Platform: macOS
Application: Chrome
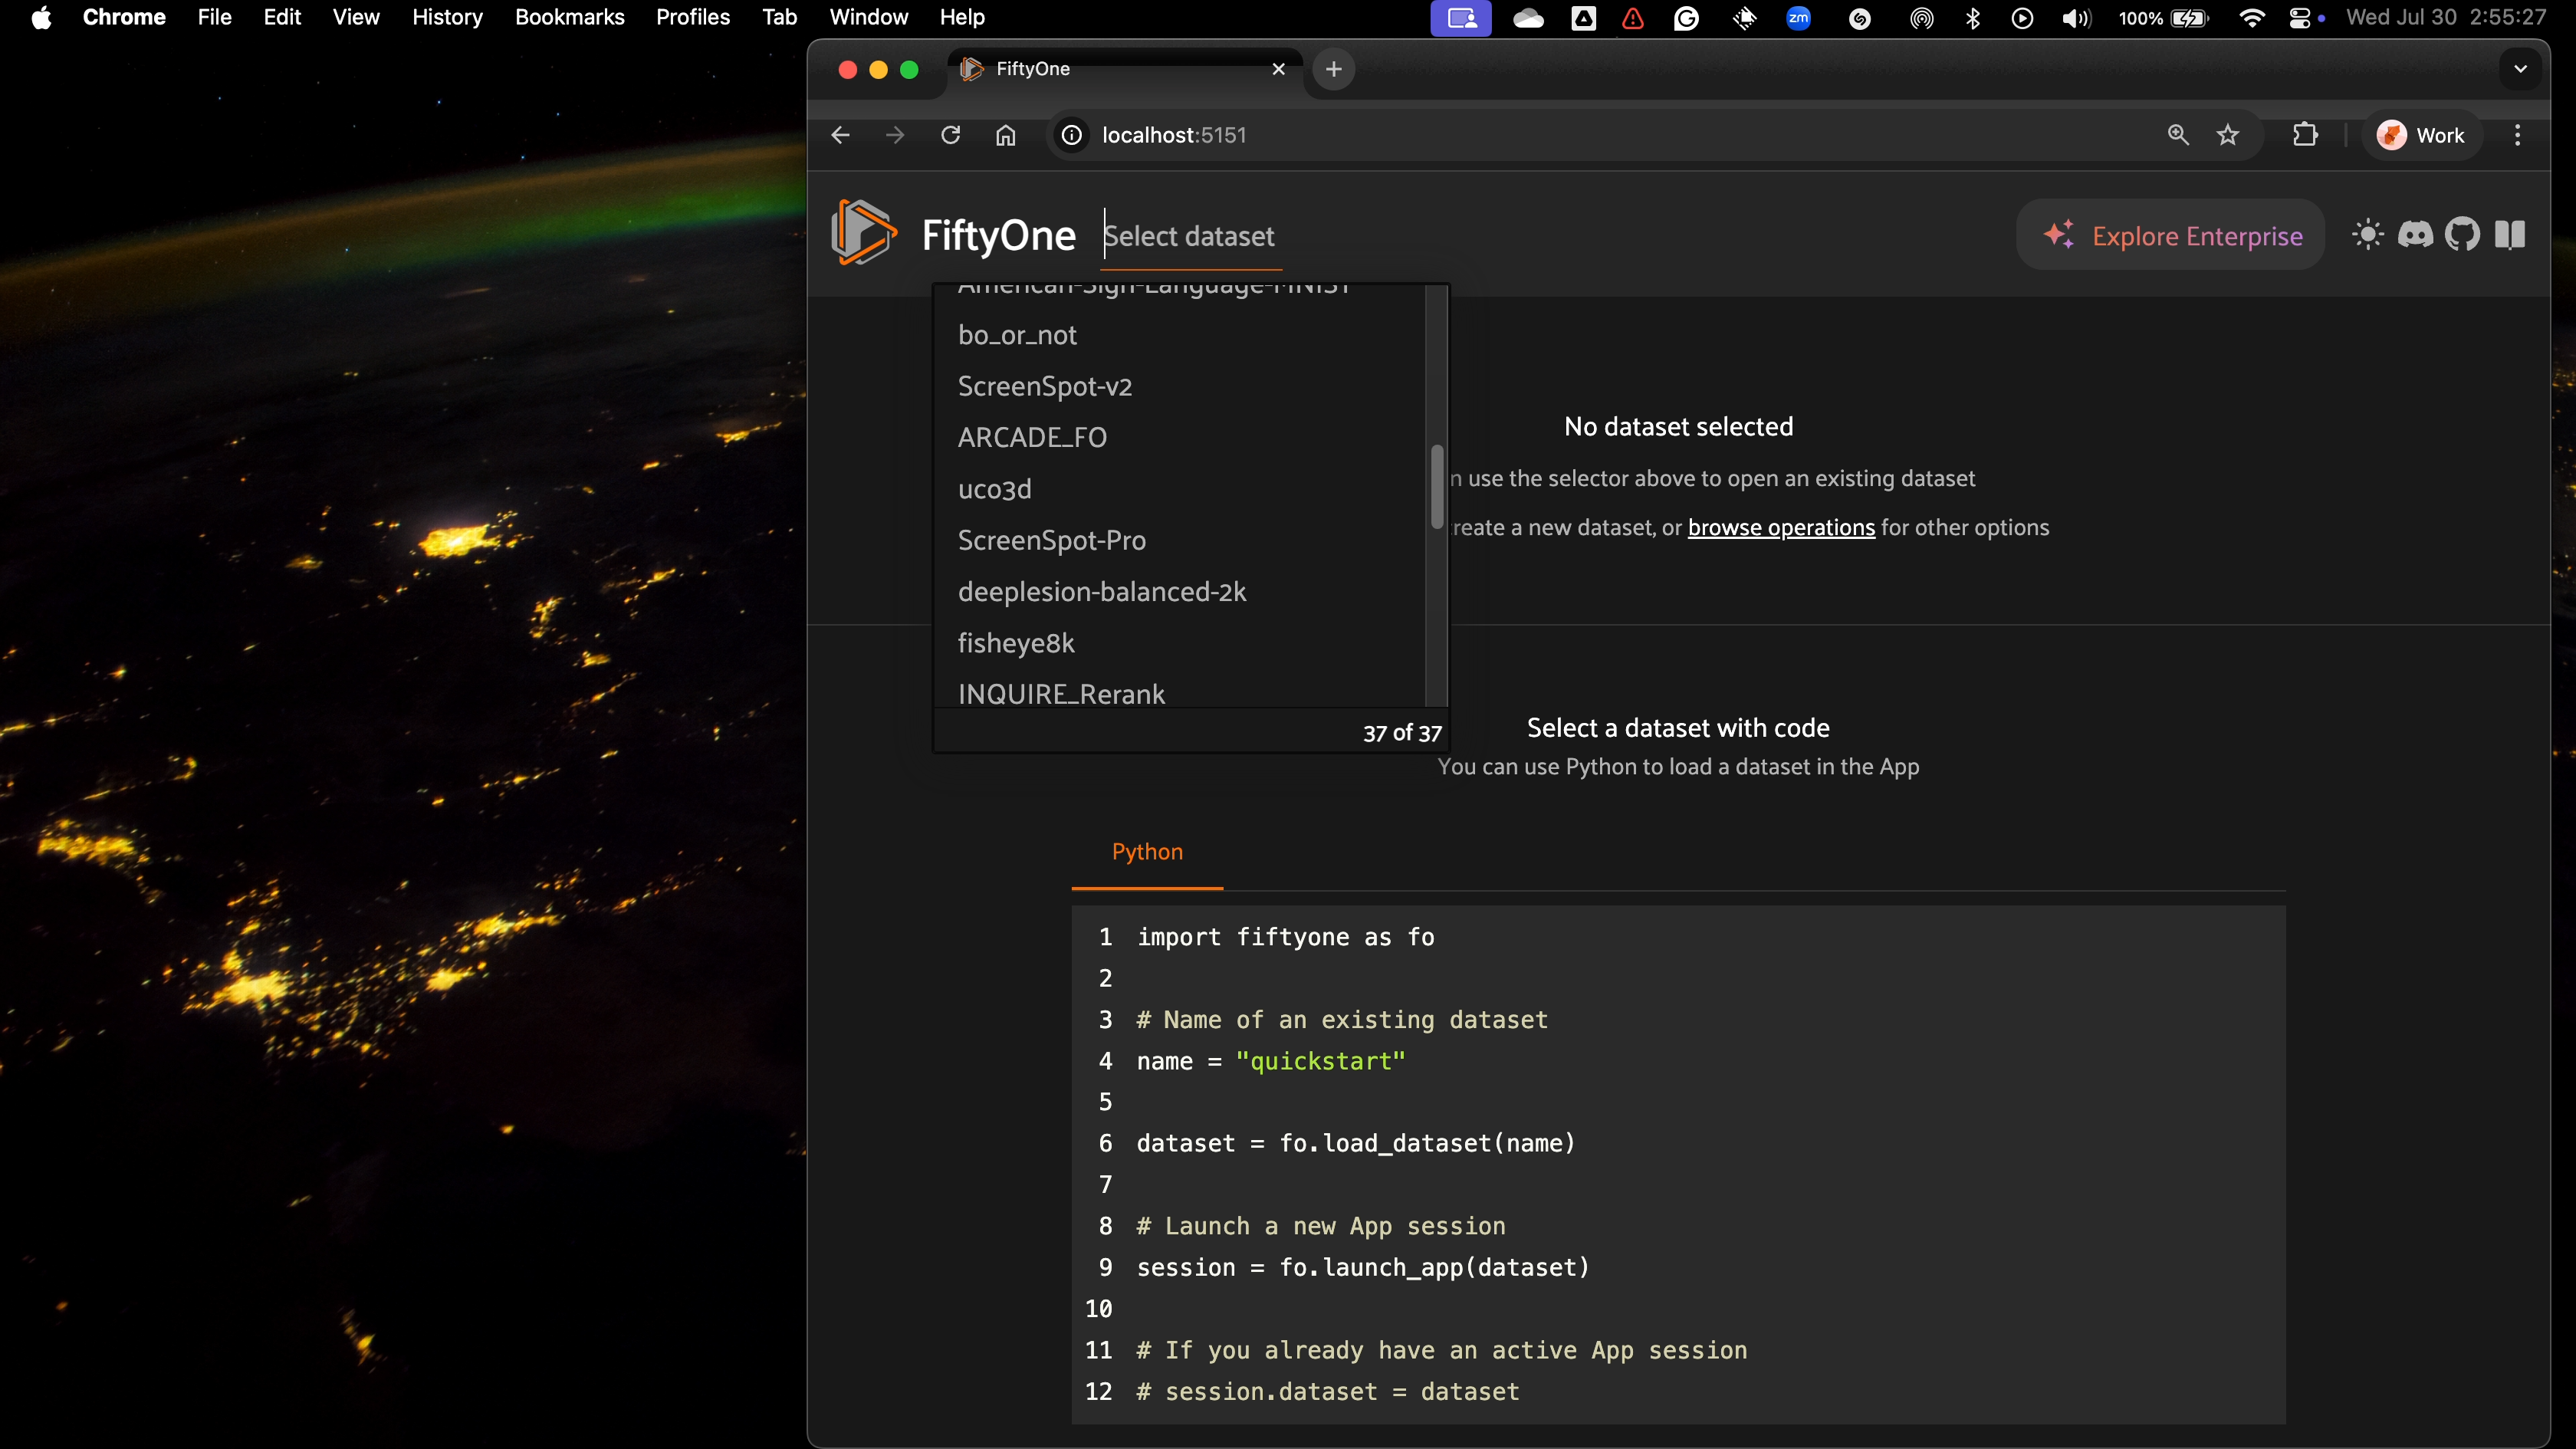
task_description: Scroll up on Select dataset menu
action_type: click
element_info: Slider
steps_since_start: 1

task_description: Scroll to the top of the Select dataset menu
action_type: click
element_info: Slider
steps_since_start: 1

task_description: Scroll down on Select dataset menu
action_type: click
element_info: Slider
steps_since_start: 1

task_description: Scroll to the bottom of the Select dataset menu
action_type: click
element_info: Slider
steps_since_start: 1
task_description: Open Select dataset menu
action_type: click
element_info: Menu Item
steps_since_start: 1